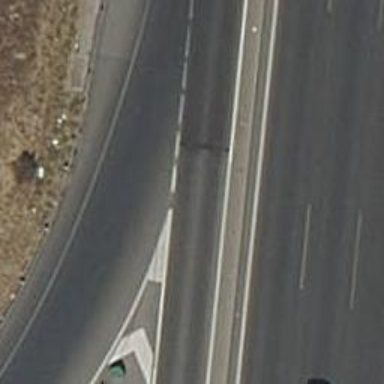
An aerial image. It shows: Motorway link.